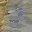
Label: 7